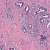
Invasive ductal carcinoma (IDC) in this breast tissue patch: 1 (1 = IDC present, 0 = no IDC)